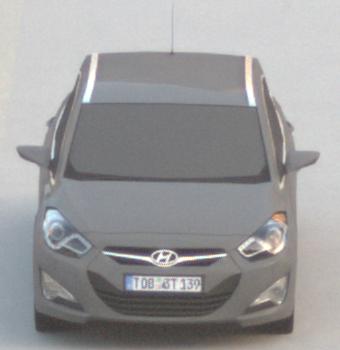
Make: Hyundai
Model: i40 Kombi 1.6 GDI
Detailed model: i40 (VF) Kombi
Model produced from: 2012/08
Model produced until: 2013/09
Doors: 5
Color: gray
Road condition: dry road
Daytime: sunrise or sunset
Contrast: low contrast